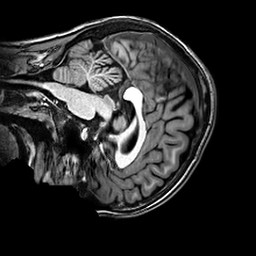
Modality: T1w
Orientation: sagittal
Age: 24
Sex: female